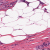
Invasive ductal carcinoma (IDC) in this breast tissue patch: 0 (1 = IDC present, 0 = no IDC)